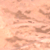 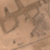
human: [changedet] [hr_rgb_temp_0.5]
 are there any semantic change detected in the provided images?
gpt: A canal was built in the desert.